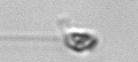
Label: flagellate